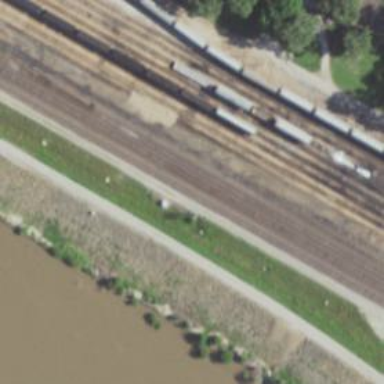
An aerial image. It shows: Railway yard used for servicing trains.